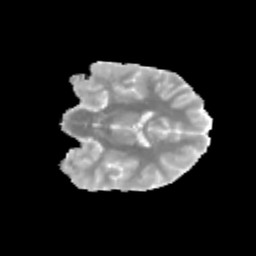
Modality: MD
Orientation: coronal
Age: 10
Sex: male
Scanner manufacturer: siemens
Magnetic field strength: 3 T
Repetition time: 3.8 s
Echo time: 0.07 s